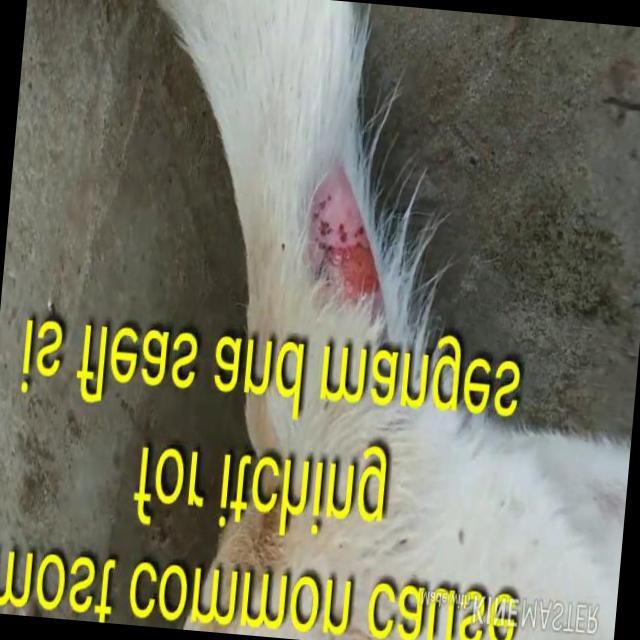
Canine dermatitis — inflammation of the skin presenting with erythema, pruritus, papules, and excoriation. May be allergic, contact, or atopic in origin.